Question: I've just converted the following PHP code to a MySQL stored procedure. There is no obvious syntax error as I could execute it with PHPMyAdmin. I can see it with
'''
SELECT routine_definition
FROM information_schema.routines
WHERE routine_schema = 'chess';
'''
As this is the first time I've written a stored procedure, I would like to know
- - - -
Here is a short <URL>. But I hope this is not necessary to answer my questions.
## What it should do

## New stored procedure
'''
DELIMITER //
CREATE PROCEDURE ChallengeUser(
IN challengedUserID INT,
IN currentUserID INT,
OUT startedGamePlayerUsername varchar(255),
OUT startedGameID INT,
OUT incorrectID BIT,
OUT alreadyChallengedPlayer BIT,
OUT alreadyChallengedGameID INT
)
BEGIN
SELECT 'username' AS startedGamePlayerUsername FROM chess_users
WHERE 'user_id' = challengedUserID
AND 'user_id' != currentUserID LIMIT 1;
IF startedGamePlayerUsername IS NOT NULL THEN
SELECT 'id' FROM 'chess_games'
WHERE 'whiteUserID' = currentUserID
AND 'blackUserID' = challengedUserID
AND 'outcome' = -1 LIMIT 1;
IF id IS NULL THEN
SELECT 'softwareID' AS 'whitePlayerSoftwareID'
FROM chess_users
WHERE 'user_id'=currentUserID LIMIT 1;
SELECT 'softwareID' AS 'blackPlayerSoftwareID'
FROM chess_users
WHERE 'user_id'=challengedUserID LIMIT 1;
INSERT INTO 'chess_games' ('tournamentID', 'whiteUserID',
'blackUserID', 'whitePlayerSoftwareID',
'blackPlayerSoftwareID', 'moveList')
VALUES (NULL, currentUserID, challengedUserID,
whitePlayerSoftwareID,
blackPlayerSoftwareID, "");
/* Get the id of the just inserted tuple */
SELECT 'id' AS startedGameID FROM chess_games
WHERE 'whiteUserID' = whitePlayerSoftwareID
AND 'blackUserID' = blackPlayerSoftwareID
AND 'whitePlayerSoftwareID' = whitePlayerSoftwareID
AND 'blackPlayerSoftwareID' = blackPlayerSoftwareID
AND 'moveList' = "" LIMIT 1;
ELSE
SET alreadyChallengedPlayer = 1;
SET alreadyChallengedGameID = id;
END IF;
ELSE
SET incorrectID = 1;
END IF;
END //
DELIMITER ;
'''
## New PHP code
'''
function challengeUser2($user_id, $t) {
global $conn;
$stmt = $conn->prepare("CALL ChallengeUser(?,?,@startedGamePlayerUsername,".
."@startedGameID,@incorrectID,"
."@alreadyChallengedPlayer,@alreadyChallengedGameID)");
$test = USER_ID;
$stmt->bindParam(1, $user_id);
$stmt->bindParam(2, $test);
$returnValue = $stmt->execute();
echo "Return Value
";
print_r($returnValue);
echo "################
stmt
";
print_r($stmt);
echo "################
row
";
$row = $stmt->fetch(PDO::FETCH_ASSOC);
print_r($row);
}
'''
## What it prints out
'''
Return Value
1################
stmt
PDOStatement Object
(
[queryString] => CALL ChallengeUser(?,?,@startedGamePlayerUsername,
@startedGameID,@incorrectID,
@alreadyChallengedPlayer,@alreadyChallengedGameID)
)
################
row
Array
(
[startedGamePlayerUsername] => test
)
'''
## What it should do
It should have created a new entry in the table 'chess_games'. But there is no new entry and there is no value for 'incorrectID' or 'alreadyChallengedPlayer'. So I think I made a mistake.
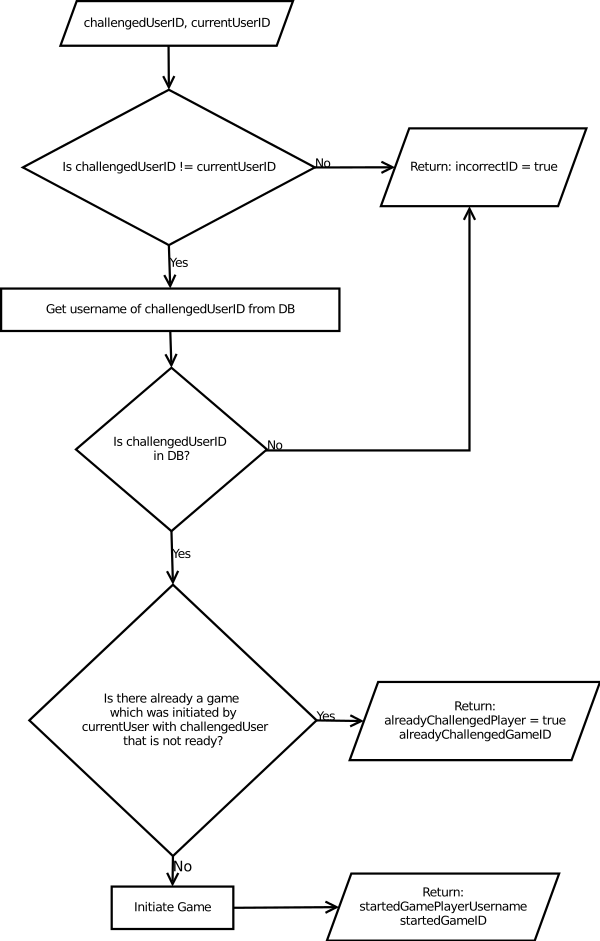
Answer: Sorry for such messy code - i'm at work = no much time, but should help You. You have to add data into tables: USERS and SOFTWARE. There was problem with NULL handling, and passing query result into variable.
EDIT: fix for query "get the id of the just inserted tuple"
'''
DELIMITER $$
DROP PROCEDURE IF EXISTS 'ChallengeUser'$$
CREATE DEFINER='root'@'localhost' PROCEDURE 'ChallengeUser'(
challengedUserID INT,
currentUserID INT,
startedGamePlayerUsername VARCHAR(255),
startedGameID INT,
incorrectID INT,
alreadyChallengedPlayer INT,
alreadyChallengedGameID INT
)
BEGIN
DECLARE TMP_ID INT DEFAULT 0;
DECLARE TMP_W_PLAYER INT DEFAULT 0;
DECLARE TMP_B_PLAYER INT DEFAULT 0;
SELECT 'username' INTO startedGamePlayerUsername
FROM chess_users
WHERE 'user_id' = challengedUserID
AND 'user_id' != currentUserID LIMIT 1;
IF startedGamePlayerUsername IS NOT NULL THEN
SELECT 'id' INTO TMP_ID
FROM 'chess_games'
WHERE 'whiteUserID' = currentUserID
AND 'blackUserID' = challengedUserID
AND 'outcome' = -1
LIMIT 1;
-- here was bad NULL handling
IF TMP_ID IS NULL OR TMP_ID='' THEN
SELECT 'softwareID' INTO TMP_W_PLAYER
FROM chess_users
WHERE 'user_id'=currentUserID
LIMIT 1;
SELECT 'softwareID' INTO TMP_B_PLAYER
FROM chess_users
WHERE 'user_id'=challengedUserID
LIMIT 1;
INSERT INTO 'chess_games'
('tournamentID', 'whiteUserID','blackUserID', 'whitePlayerSoftwareID','blackPlayerSoftwareID', 'moveList')
SELECT NULL, currentUserID, challengedUserID, TMP_W_PLAYER, TMP_B_PLAYER, "";
/* Get the id of the just inserted tuple */
SELECT max('id') INTO startedGameID FROM chess_games
WHERE 'whiteUserID' = currentUserID
AND 'blackUserID' = challengedUserID
AND 'whitePlayerSoftwareID' = TMP_W_PLAYER
AND 'blackPlayerSoftwareID' = TMP_B_PLAYER
AND 'moveList' = "";
ELSE
SET alreadyChallengedPlayer = 1;
SET alreadyChallengedGameID = TMP_ID;
END IF;
ELSE
SET incorrectID = 1;
END IF;
SELECT startedGamePlayerUsername,startedGameID, incorrectID , alreadyChallengedPlayer , alreadyChallengedGameID;
END$$
DELIMITER ;
'''